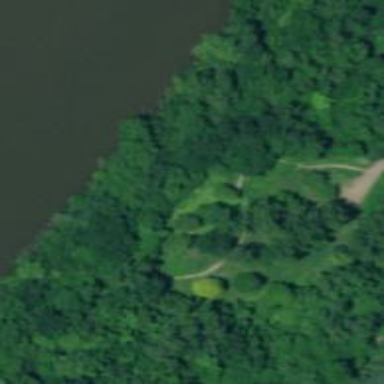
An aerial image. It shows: Path.